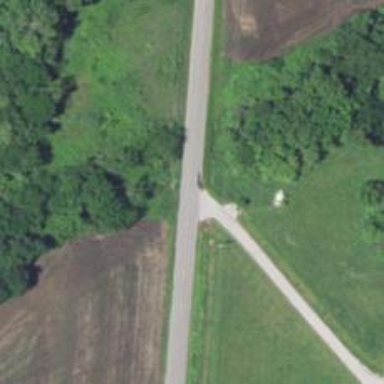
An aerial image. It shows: Tertiary road.